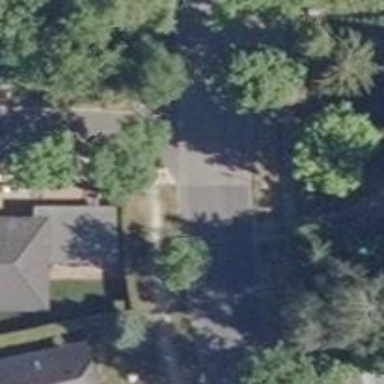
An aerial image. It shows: Residential road with asphalt surface and separate sidewalk.